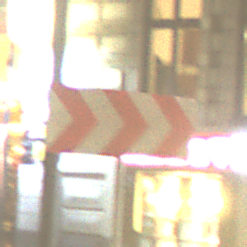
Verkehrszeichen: RichtungstafelnInKurvenGrossLinks
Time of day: Night
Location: Outdoor (Urban)
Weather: Clear
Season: NotSpecified
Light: Artificial